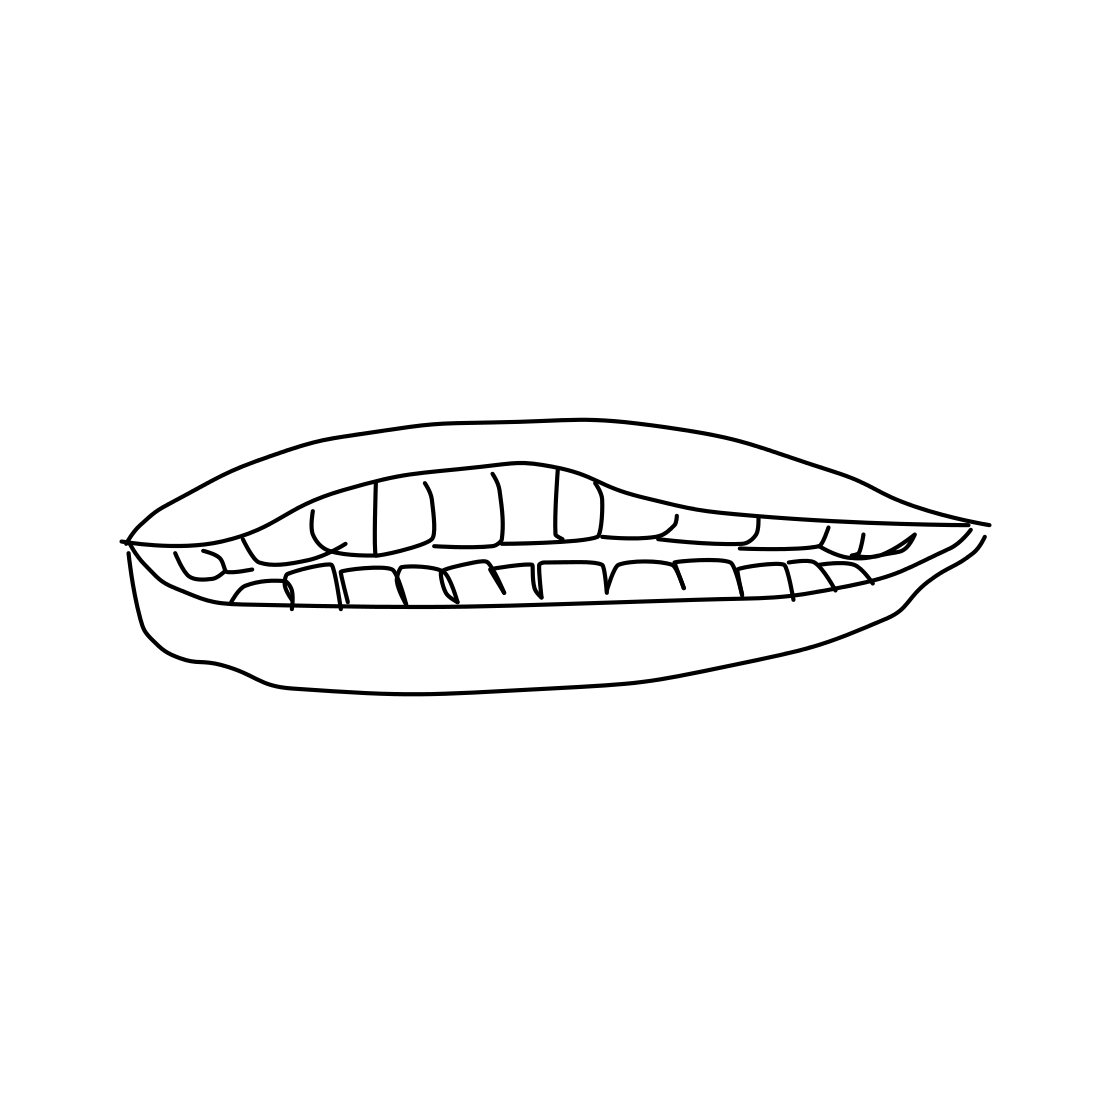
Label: tooth